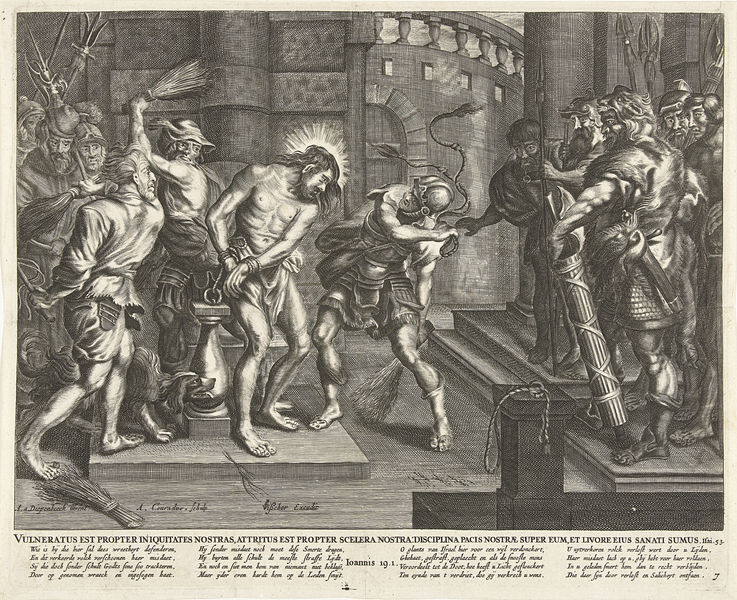
Titel: Geseling van Christus
Künstler: Abraham J. Conradus
Standort: Amsterdam
Institution: Rijksmuseum
Schlagwörter: kampf, männer, gewalt, lanze, buch, druck, stich, brutal, peitsche, heiligenschein, jesus, kupferstich, prügel, geißelung, pein, lnaze, s, g, a, d, f, j, df, ds, aa, fd, geißelheiland, geiszelheiland, fdggd, gzus, dro